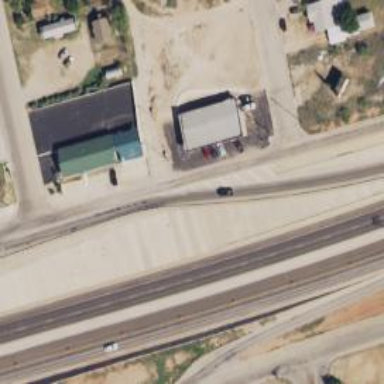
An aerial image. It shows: Tertiary road with frontage road.